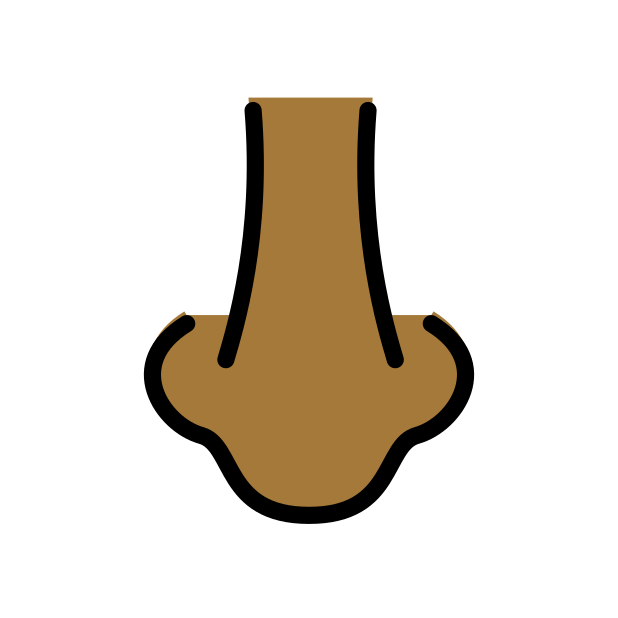
nose: medium-dark skin tone